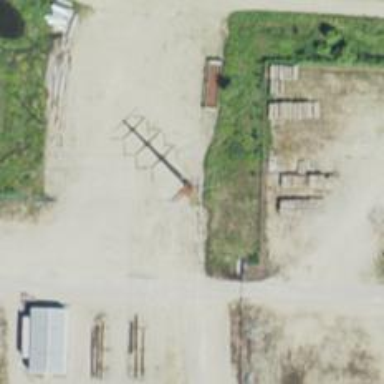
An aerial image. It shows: Power tower.